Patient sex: M
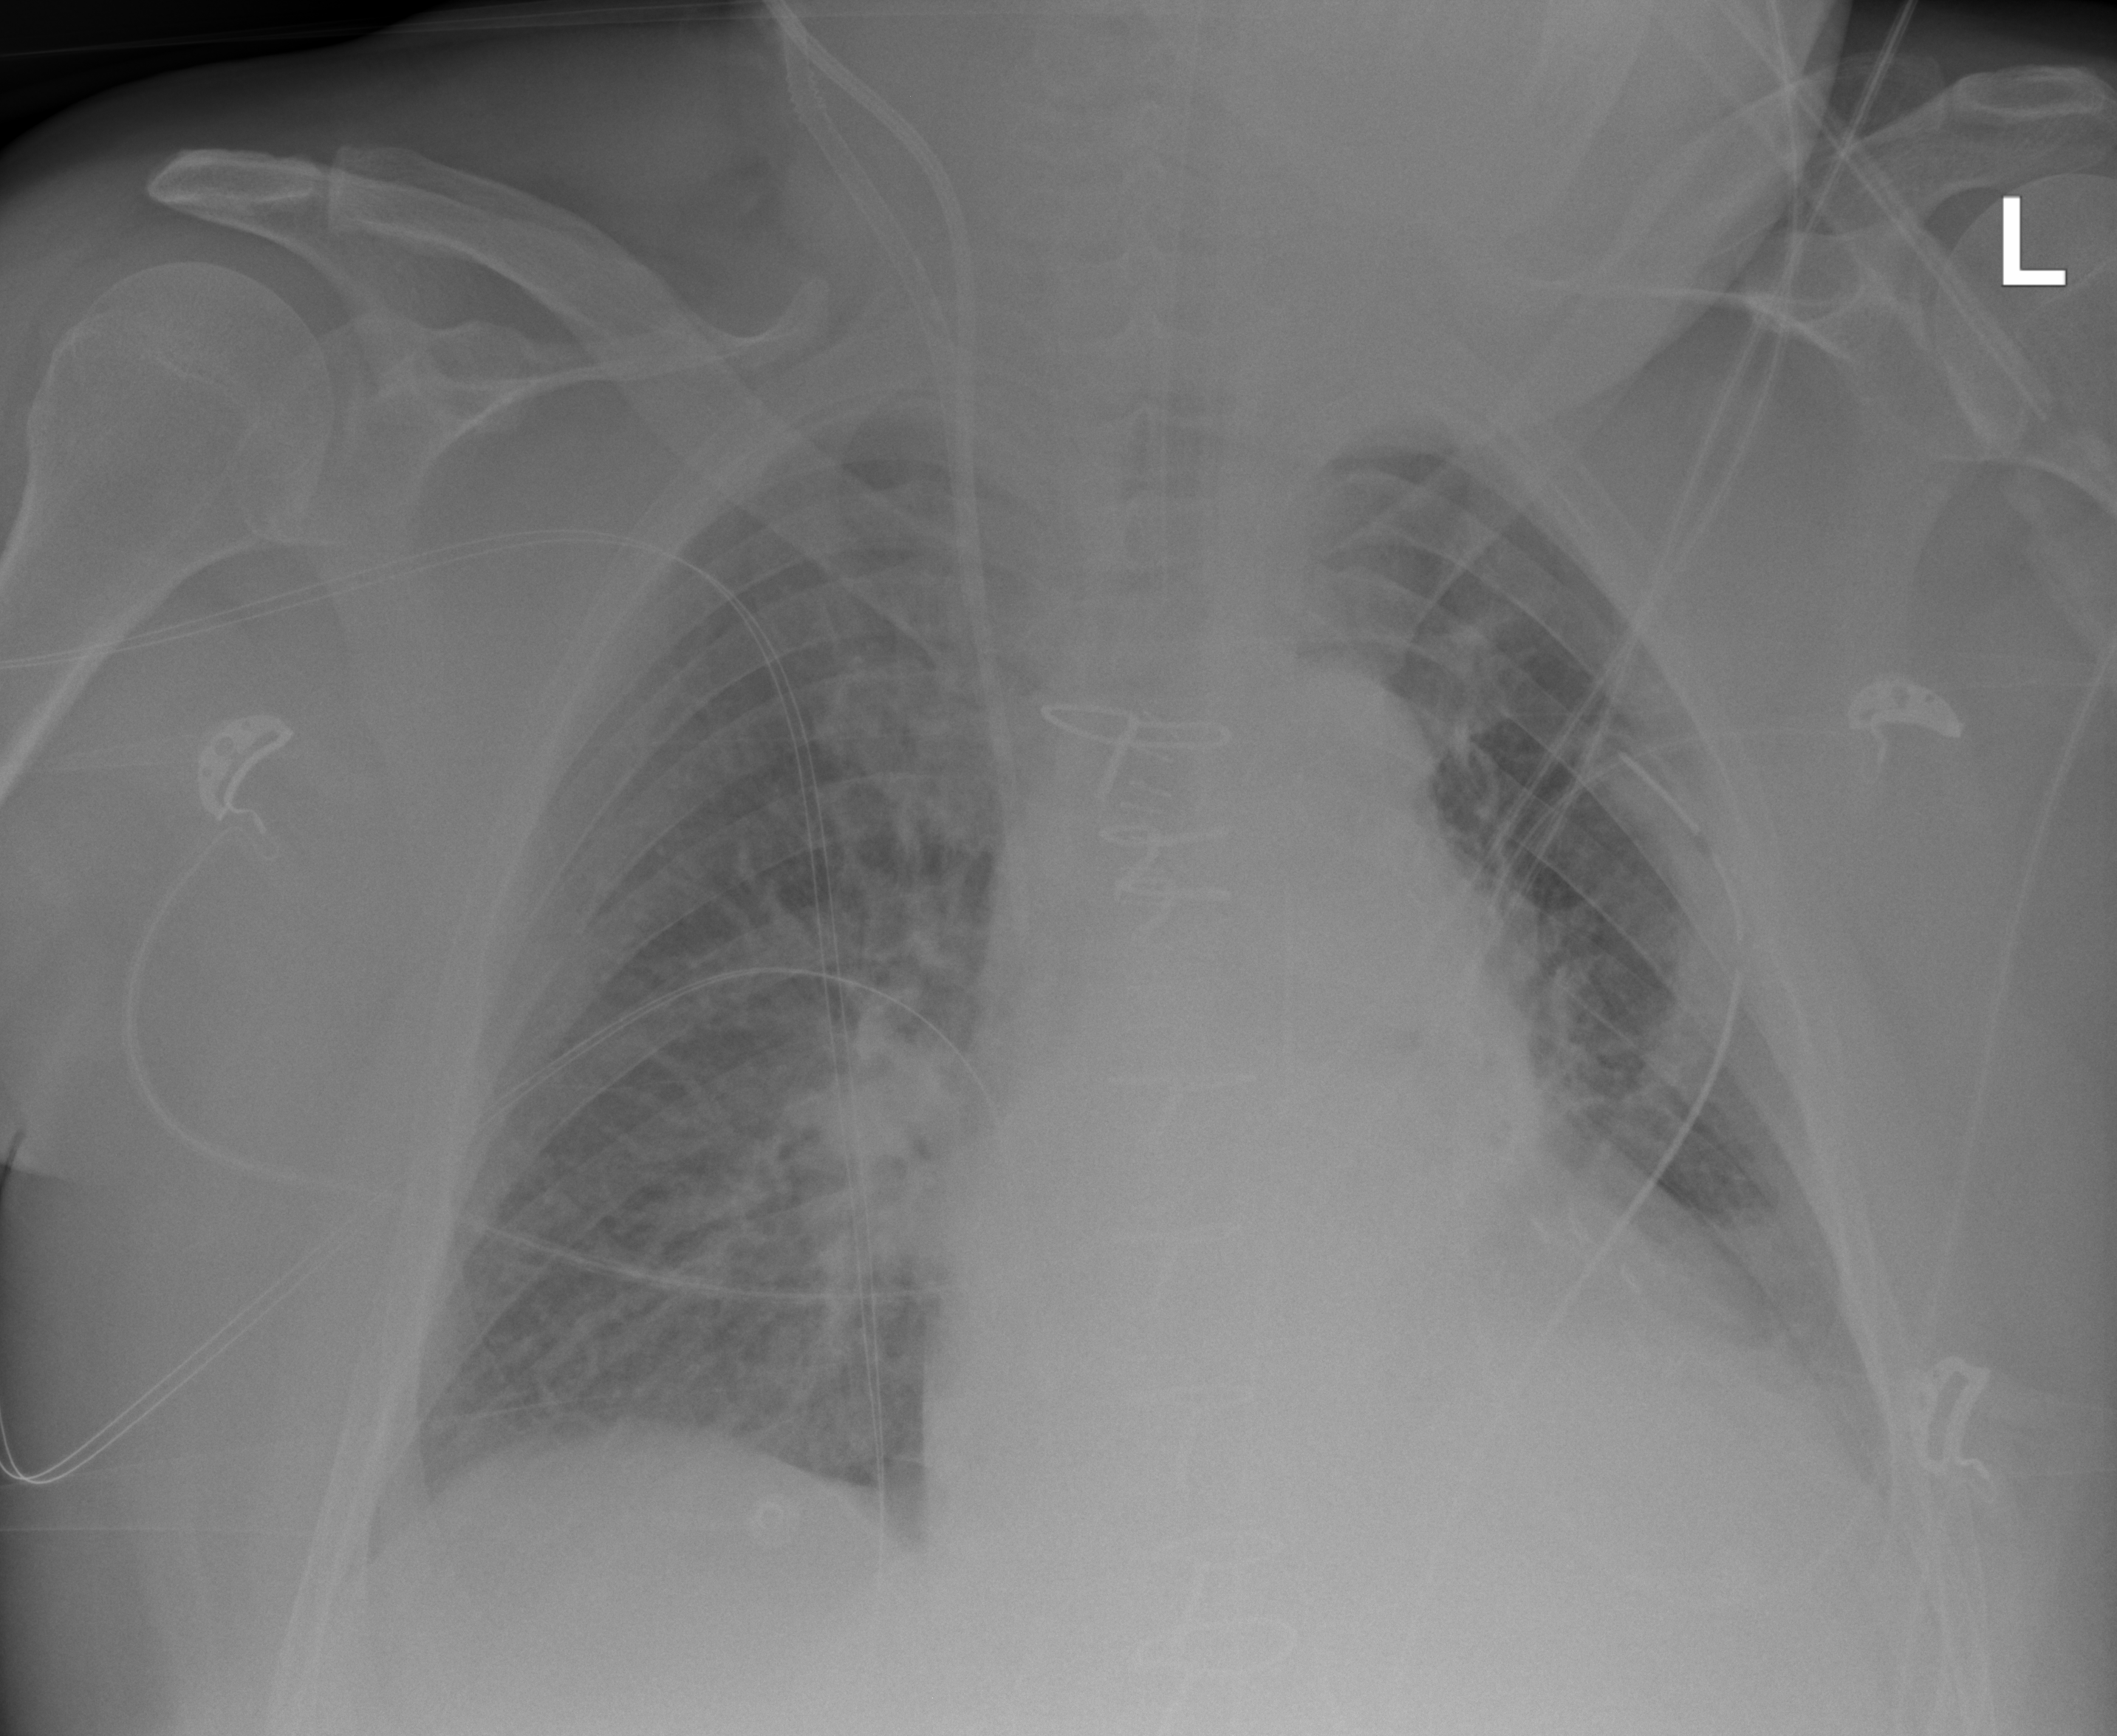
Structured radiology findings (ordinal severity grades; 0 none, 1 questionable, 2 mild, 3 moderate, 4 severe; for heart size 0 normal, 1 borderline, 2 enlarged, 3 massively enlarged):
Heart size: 2
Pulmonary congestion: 3
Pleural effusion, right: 0
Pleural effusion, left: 2
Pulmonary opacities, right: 2
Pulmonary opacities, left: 2
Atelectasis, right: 2
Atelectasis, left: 2